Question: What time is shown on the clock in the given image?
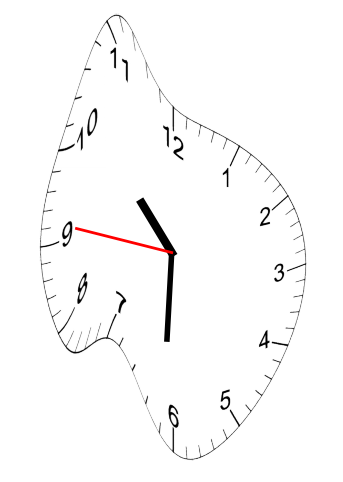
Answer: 10:30:46